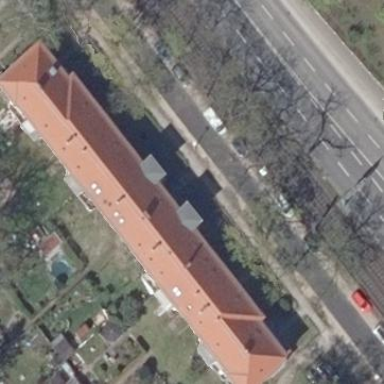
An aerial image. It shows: Historic building with apartments. The building has hipped roof made of red roof tiles.